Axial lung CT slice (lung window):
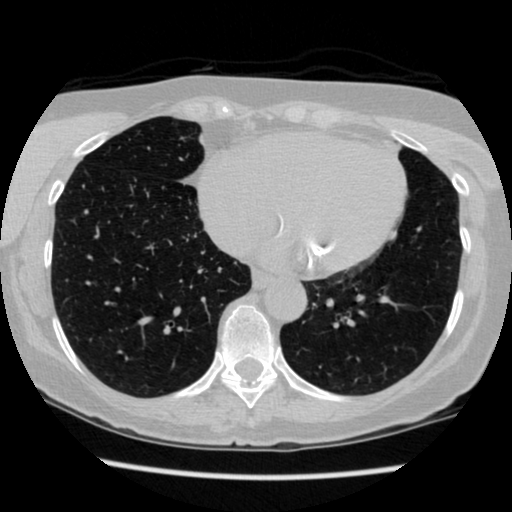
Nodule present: no